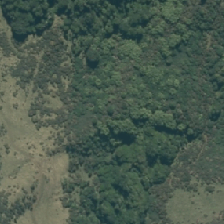
Land cover: grose_broom